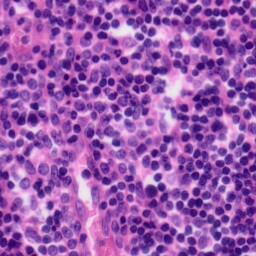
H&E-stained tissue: Tonsil